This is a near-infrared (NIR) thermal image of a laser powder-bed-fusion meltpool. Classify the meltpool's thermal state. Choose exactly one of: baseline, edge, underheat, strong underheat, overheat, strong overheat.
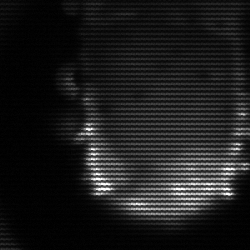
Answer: baseline